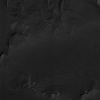
Atmospheric dust classification: not_dusty